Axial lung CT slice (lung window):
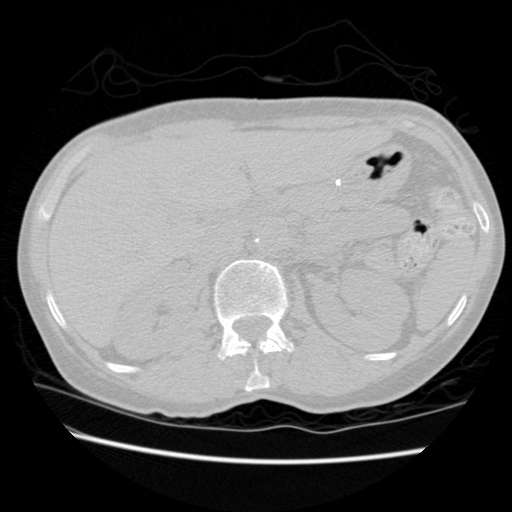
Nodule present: no